Question: Is there a way to stop a flow emailv2 from adding a line break when I bring in the string value of a SharePoint multi line column? It keeps adding a line break on top and below the text, which is making the email format look weird.
For example below, I want the to be in the same line with the text.

This is an automatic email notification
Please help me reset my password
John Doe
---
This is an automatic email notification
Please help me reset my password
John Doe
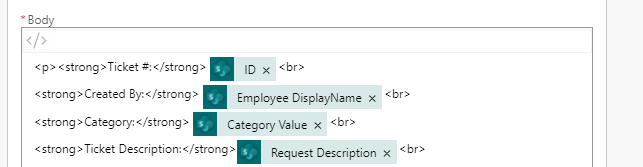
Answer: Use a Compose action to stitch together the bold text and the SharePoint plain text multiline field.
Then use the Output from the Compose action in the email body.
Here is the scenario in my test:
Flow definition:
<URL>
the HTML view of the email:
<URL>
Email arriving in Outlook:
<URL>
You could also compose the whole HTML for the email body in one fell swoop in the compose action and just throw that into the email body.